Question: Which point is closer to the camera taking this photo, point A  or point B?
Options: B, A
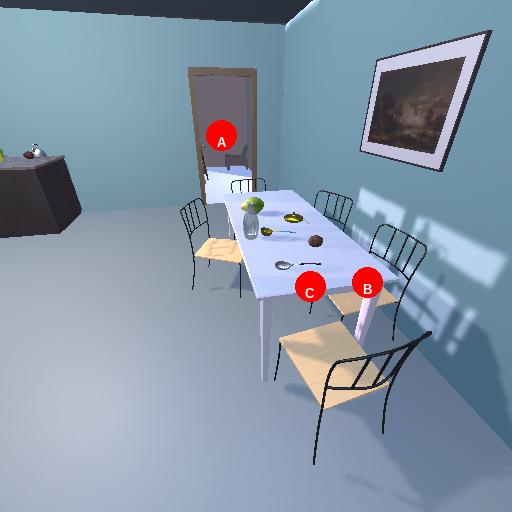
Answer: B